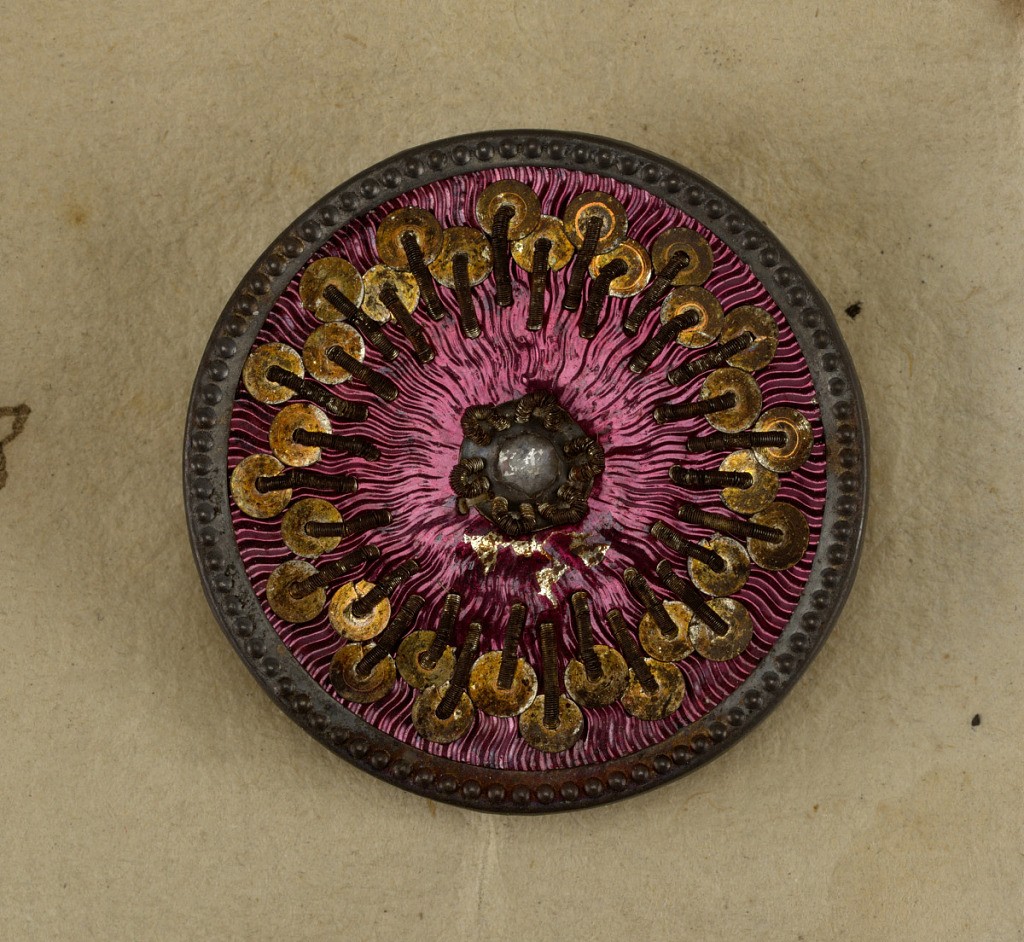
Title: Button
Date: late 18th century
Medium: Paper, metal foil, thread, paillettes
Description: Folding envelope of paper with tie closure; used as a case for ten circular buttons.

On card 14